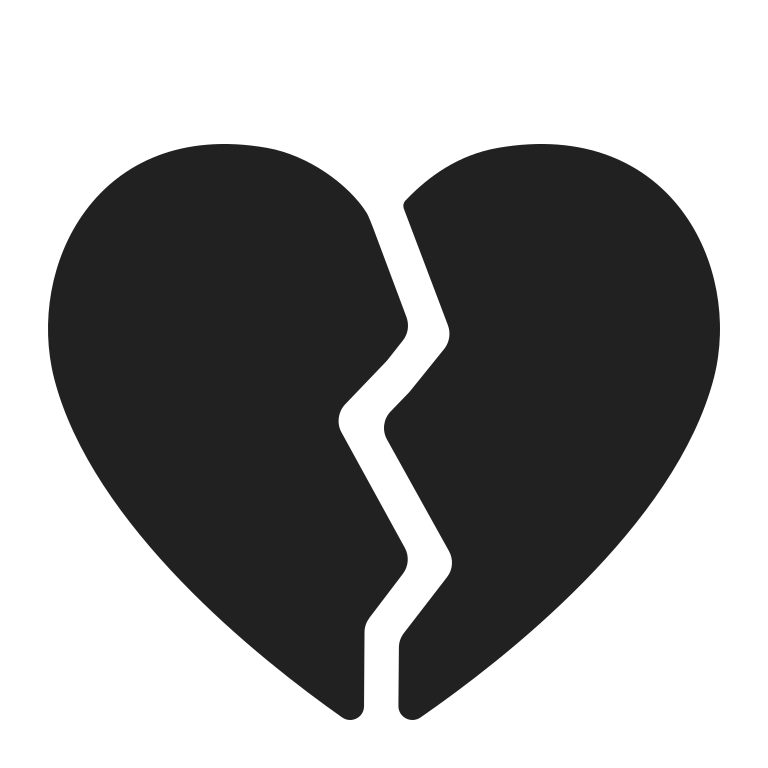
broken heart high contrast